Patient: sex M, age 66
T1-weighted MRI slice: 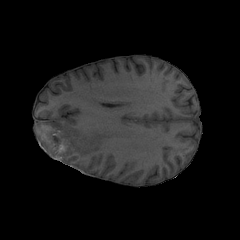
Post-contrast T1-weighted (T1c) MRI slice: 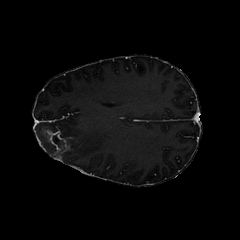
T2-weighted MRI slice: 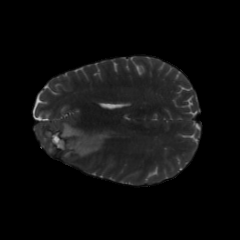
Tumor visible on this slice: yes
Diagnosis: Glioblastoma, IDH-wildtype
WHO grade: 4